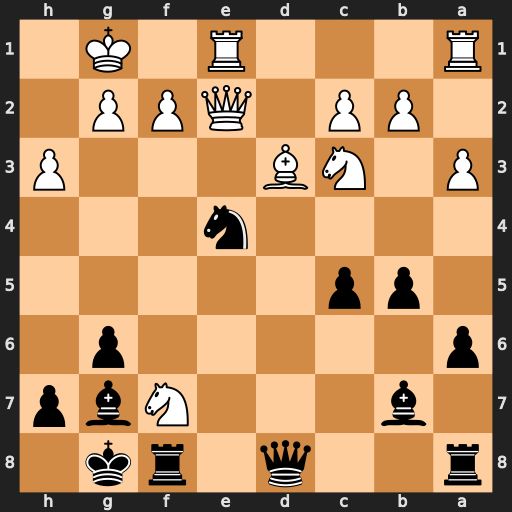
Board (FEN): r2q1rk1/1b3Nbp/p5p1/1pp5/4n3/P1NB3P/1PP1QPP1/R3R1K1
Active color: b
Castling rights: -
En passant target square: -
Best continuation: Nxc3 Nxd8 Nxe2+